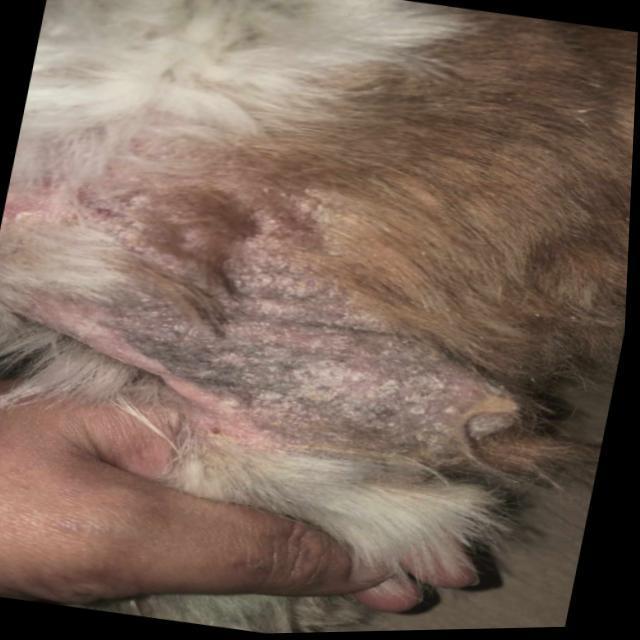
Canine demodicosis (Demodex mange) — caused by Demodex canis mites. Presents with alopecia, follicular papules, pustules, and comedones. Often localized on face and forelimbs.